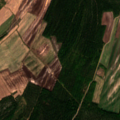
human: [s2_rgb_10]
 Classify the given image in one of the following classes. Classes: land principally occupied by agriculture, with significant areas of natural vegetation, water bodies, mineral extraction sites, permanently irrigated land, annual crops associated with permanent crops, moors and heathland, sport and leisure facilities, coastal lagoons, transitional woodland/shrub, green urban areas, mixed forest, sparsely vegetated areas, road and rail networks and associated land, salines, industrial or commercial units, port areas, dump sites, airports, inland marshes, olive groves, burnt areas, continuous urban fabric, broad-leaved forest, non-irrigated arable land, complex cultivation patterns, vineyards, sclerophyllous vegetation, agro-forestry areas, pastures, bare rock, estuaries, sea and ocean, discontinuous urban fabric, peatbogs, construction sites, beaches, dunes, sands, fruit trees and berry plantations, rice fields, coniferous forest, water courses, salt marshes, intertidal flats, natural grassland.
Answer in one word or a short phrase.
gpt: non-irrigated arable land, coniferous forest